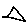
Label: triangle